Question: How can I sort by string length?
For example, I use lucene.net to search, the keyword is "toluene", then the name of "toluene" is in the front, and the name containing "toluene" is in the back, which makes me very troubled.
This is my search:
'''
var query = MultiFieldQueryParser.Parse(version, GetKeyword(keyword), fileds, new Occur[] { Occur.SHOULD, Occur.SHOULD, Occur.SHOULD, Occur.SHOULD }, analyzer);
foreach (var item in fileds)
{
var regexpQuery = new RegexpQuery(new Term(item, $".*{keyword}.*"));
bq.Add(regexpQuery, Occur.SHOULD);
}
Sort sort = new Sort(new SortField("name", SortFieldType.SCORE, false));
'''

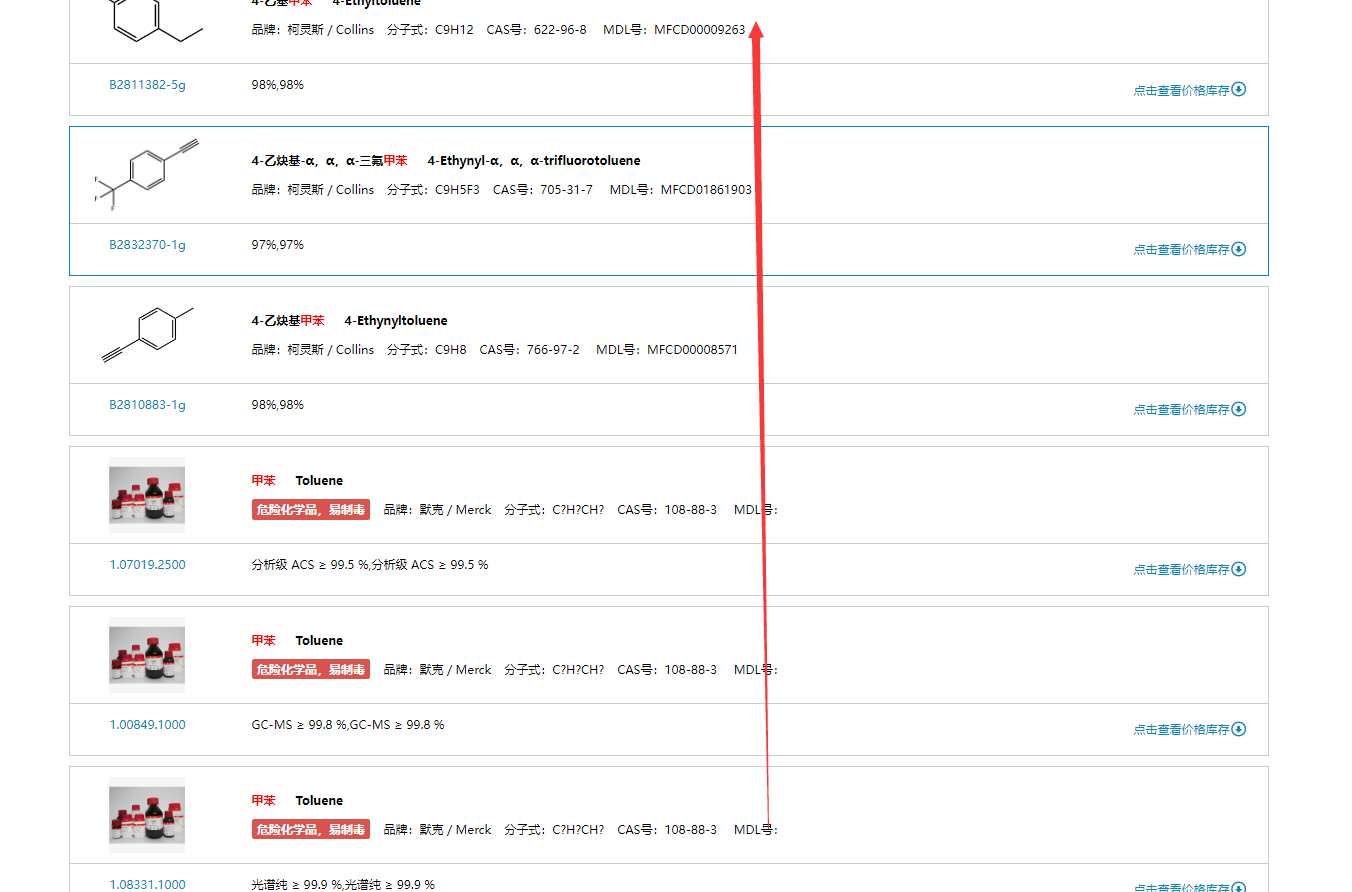
Answer: The easiest way to sort by string length would be to index a separate field that holds the length of the string. So if for example your field name is 'item' you could add another field that is 'itemLength' and index that. 'itemLength' could be a numeric field or a zero padded string field.